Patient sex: M
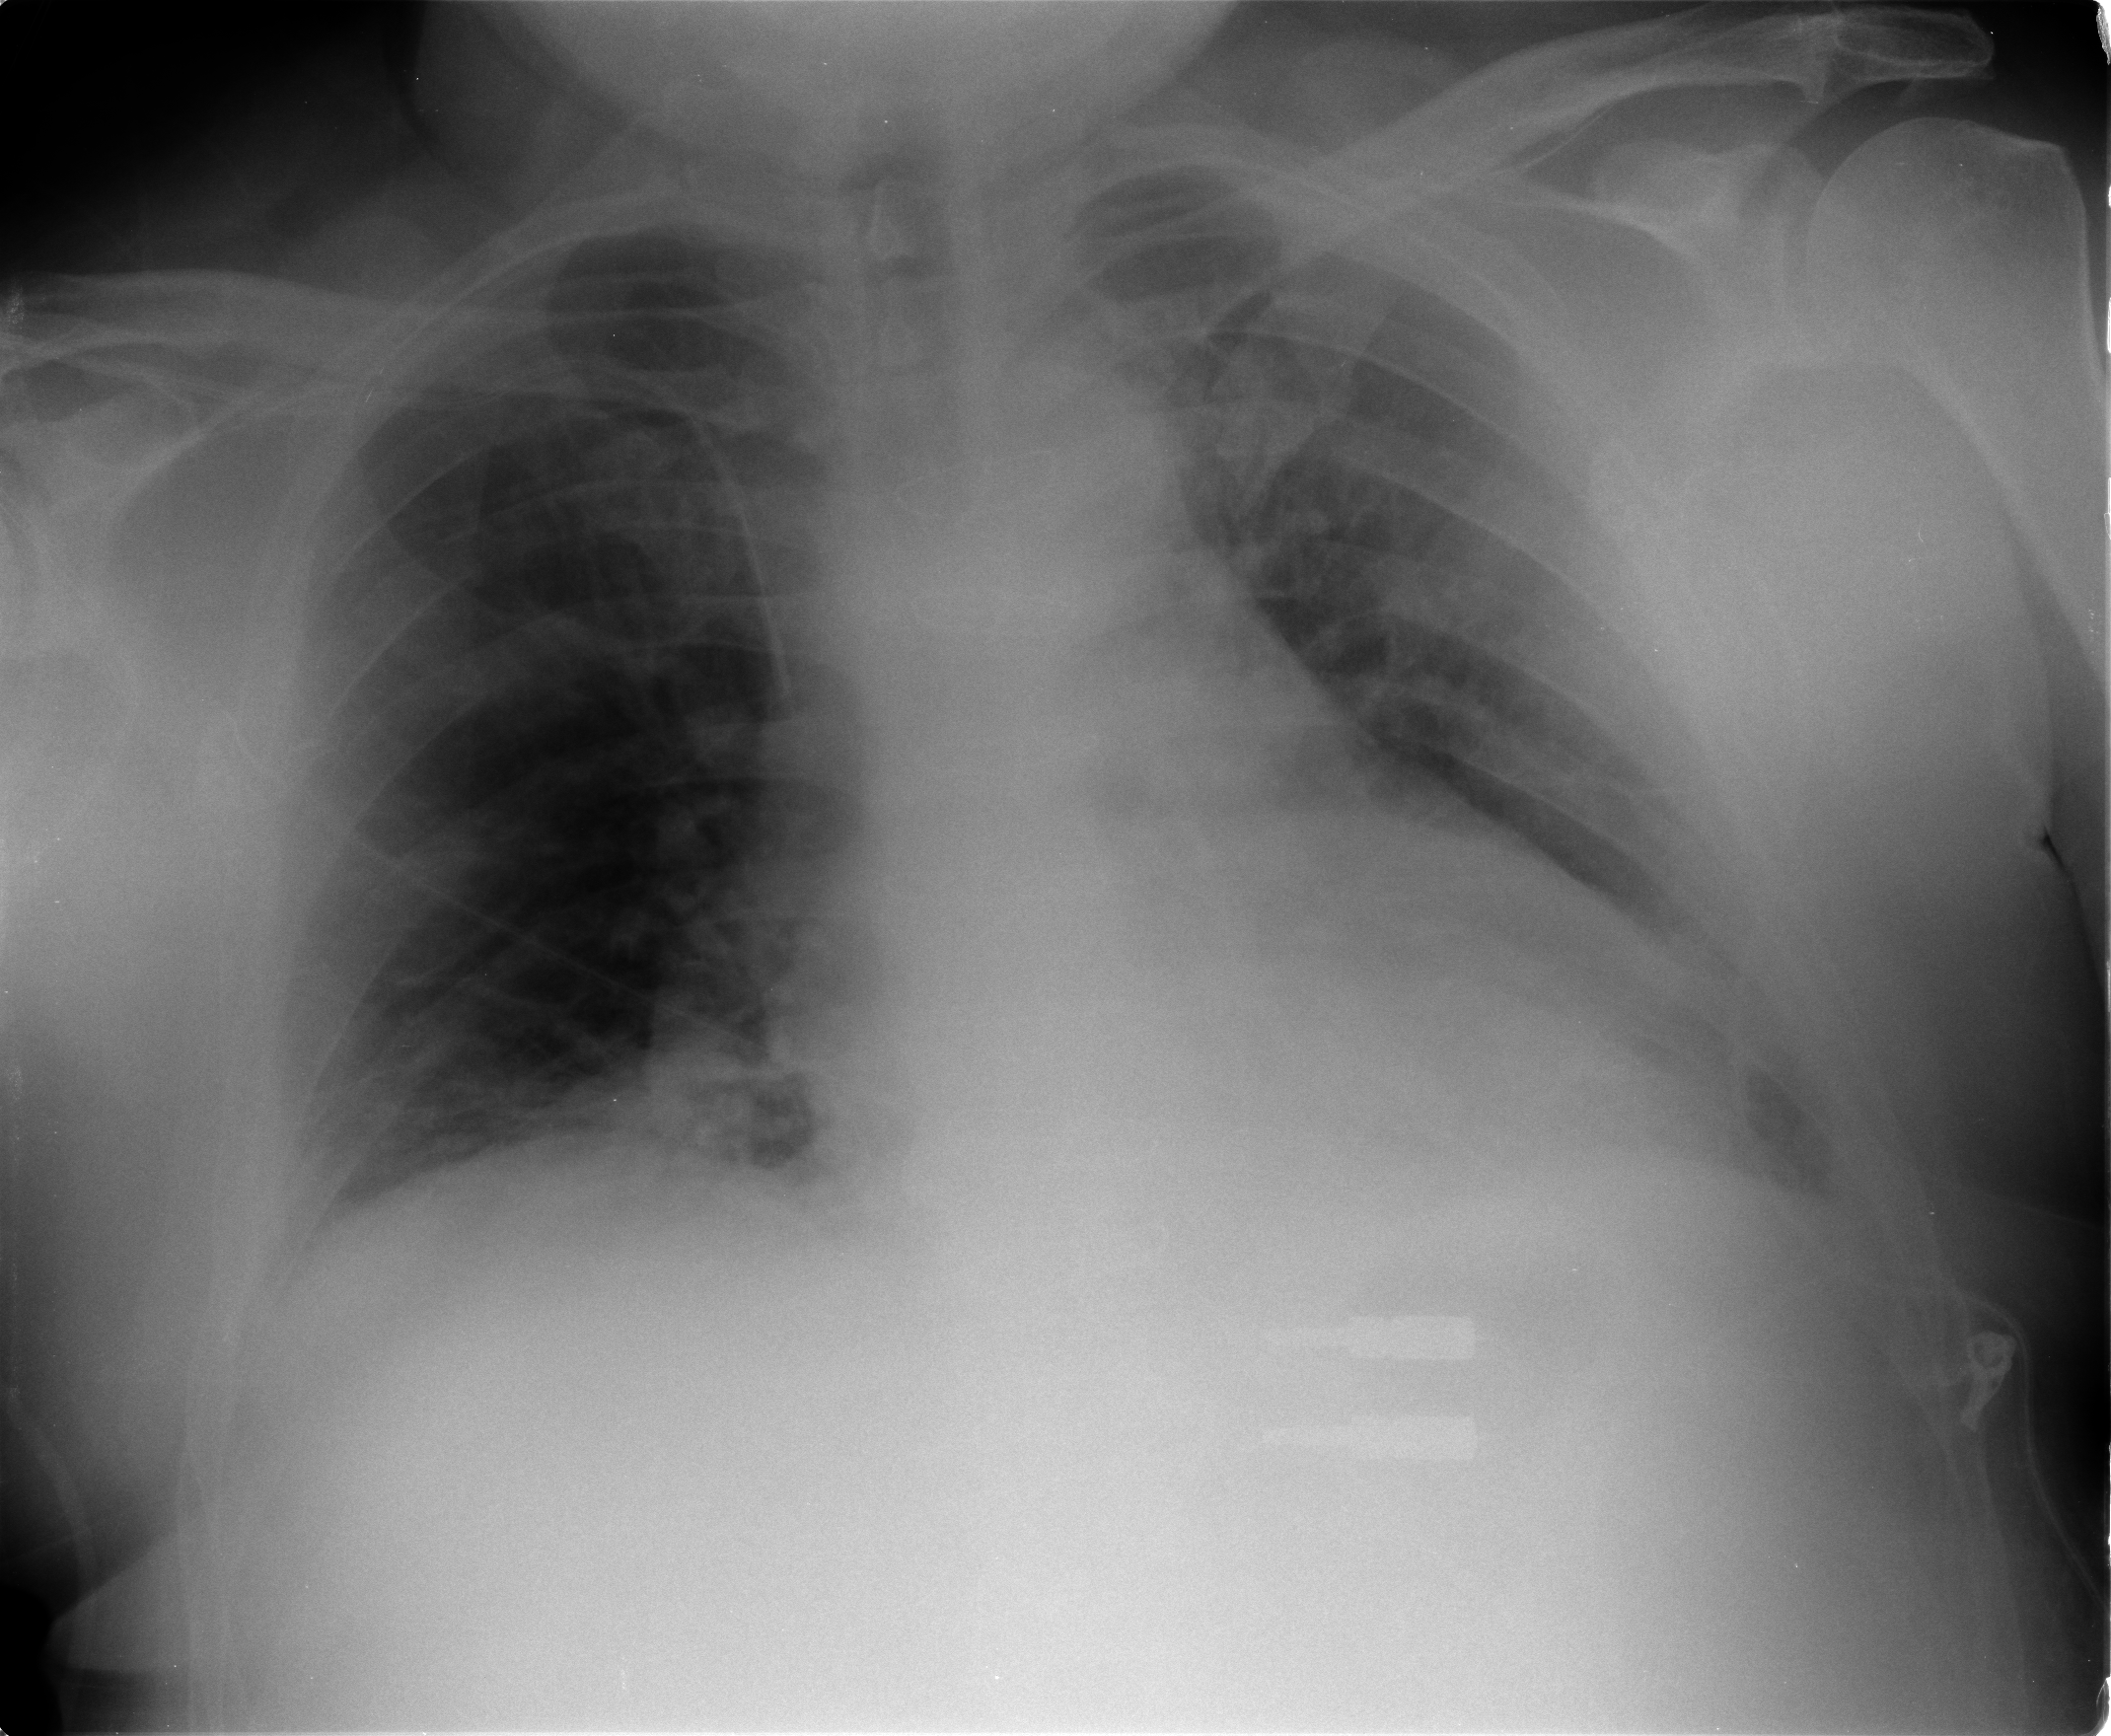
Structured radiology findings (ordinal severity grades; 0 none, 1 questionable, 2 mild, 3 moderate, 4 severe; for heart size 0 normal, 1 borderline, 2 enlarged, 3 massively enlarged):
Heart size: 2
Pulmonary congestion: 0
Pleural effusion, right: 1
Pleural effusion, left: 1
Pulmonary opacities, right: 0
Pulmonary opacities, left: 0
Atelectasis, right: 2
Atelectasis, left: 2